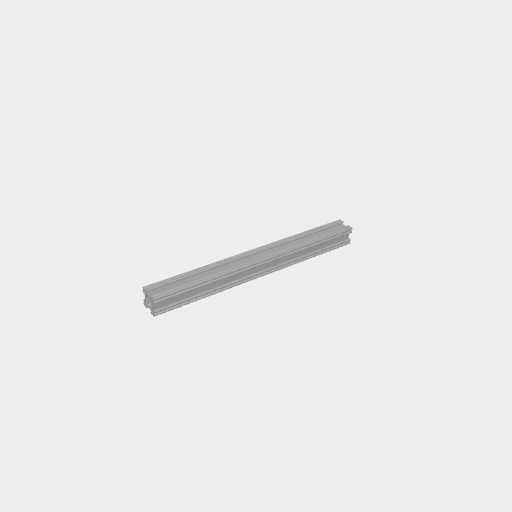
Part: GoRAIL264